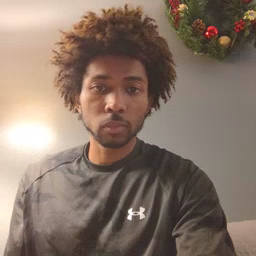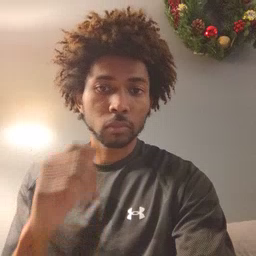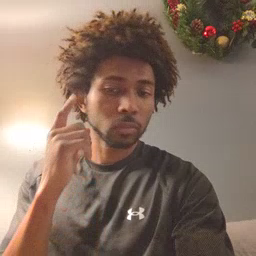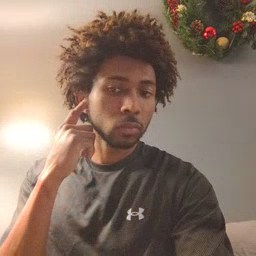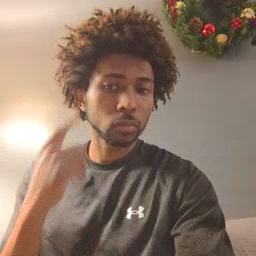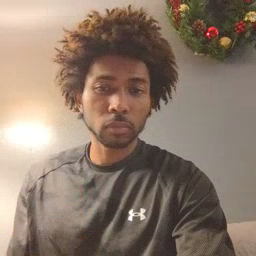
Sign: hear